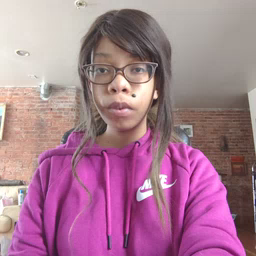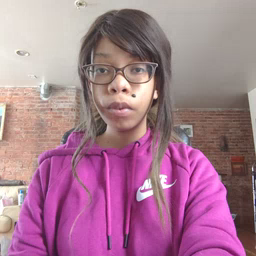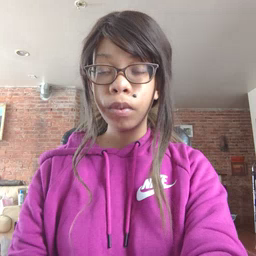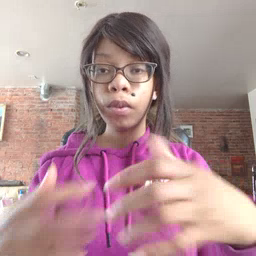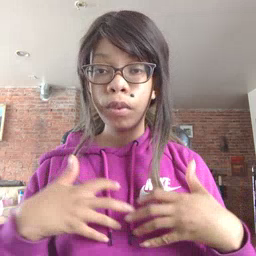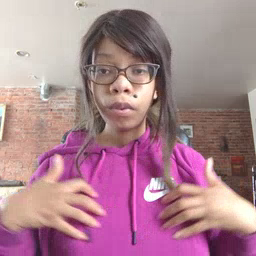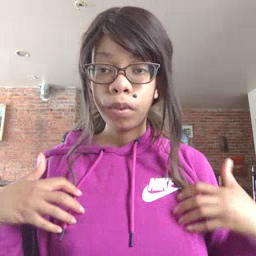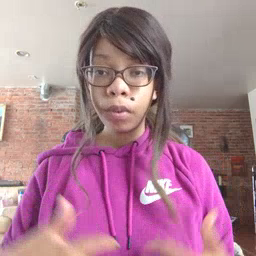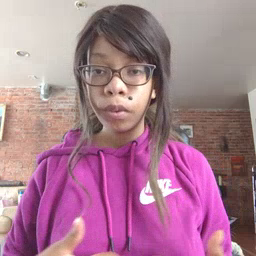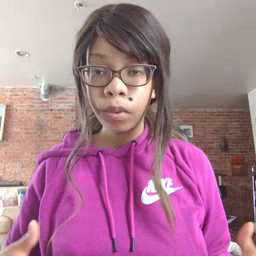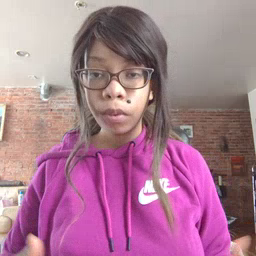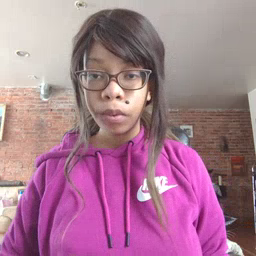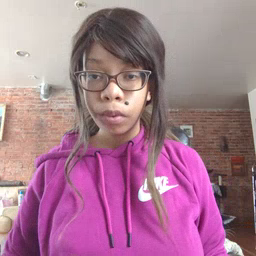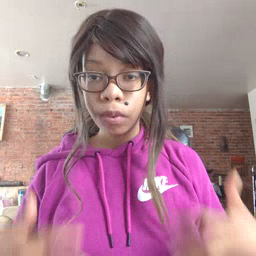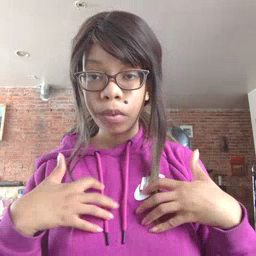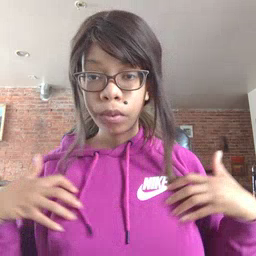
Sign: zebra